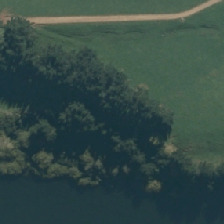
Land cover: deciduous_hardwood